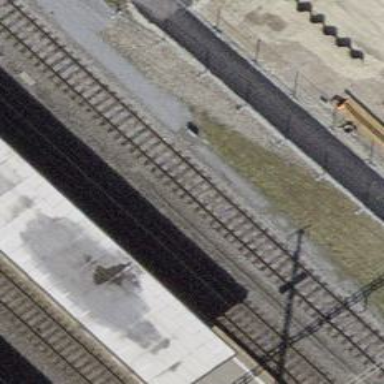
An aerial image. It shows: Public transport stop position along the railway.